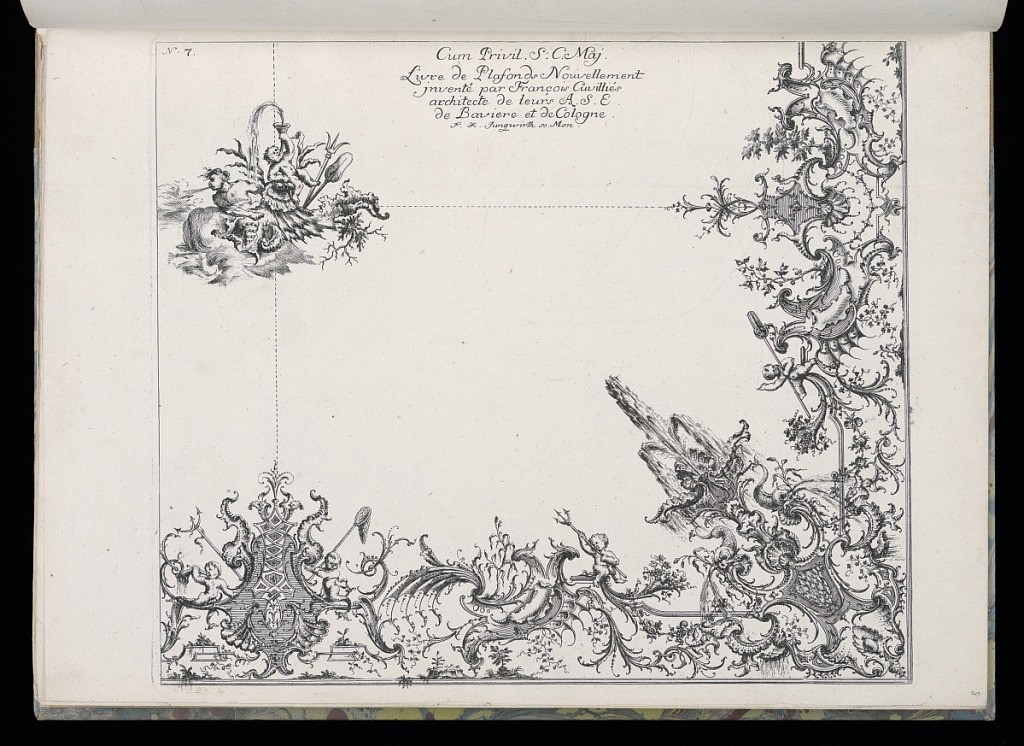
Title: Title Page
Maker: François de Cuvilliés the Elder, Belgian, 1695 - 1768
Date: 1740
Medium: Engraving on white laid paper
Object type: Bound print
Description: Design for a ceiling with water motifs. Upper left (presumed central ceiling motif) seated on an arrangement of coral and shell, a putto figure blowing water through a horn. A triton and paddle to the right side. A rustic god blowing wind, at left. Below at right angle an asymmetric design with putti, fish nets, tritons, a water fountain (in corner), flowers, leaves and cartouches, elements of a fantastic water design. Sections are connected with dotted lines, presumably as a guide for the stucco decor.